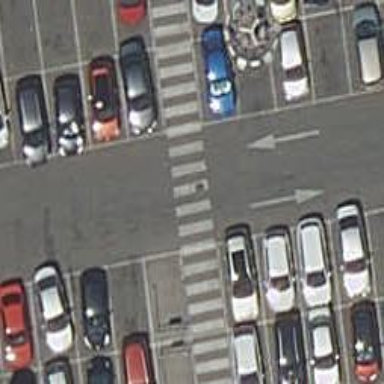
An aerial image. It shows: Marked crossing on the road.